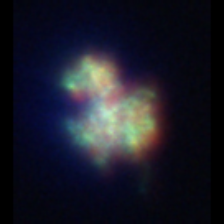
Taxon: Ciliates
Group: Other